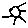
Label: sun